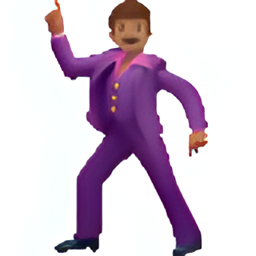
Name: man dancing
Emoji: 🕺🏽
Group: People & Body
Sub-group: person-activity